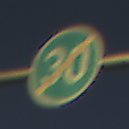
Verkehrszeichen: EndeMindestgeschwindigkeit
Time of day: SunriseSunset
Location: Outdoor (RoadRail)
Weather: Clear
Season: NotSpecified
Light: Natural